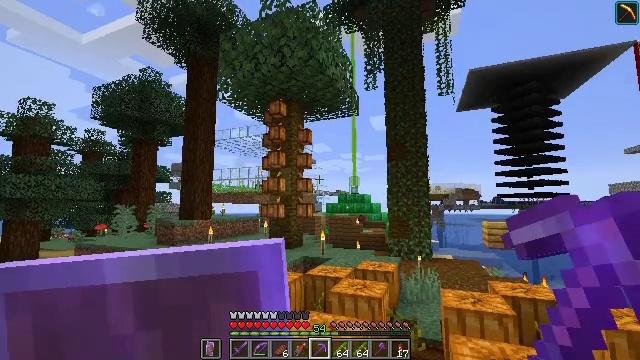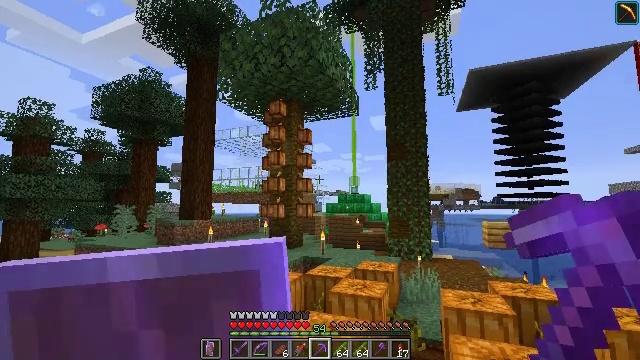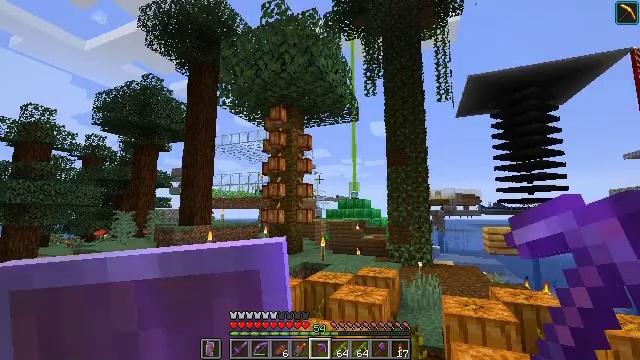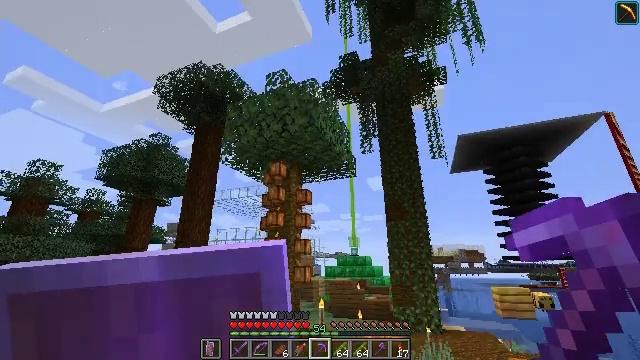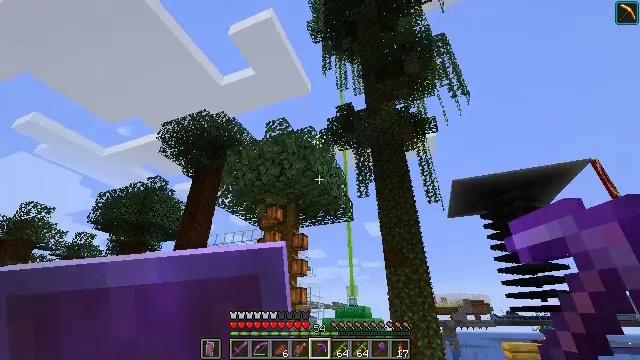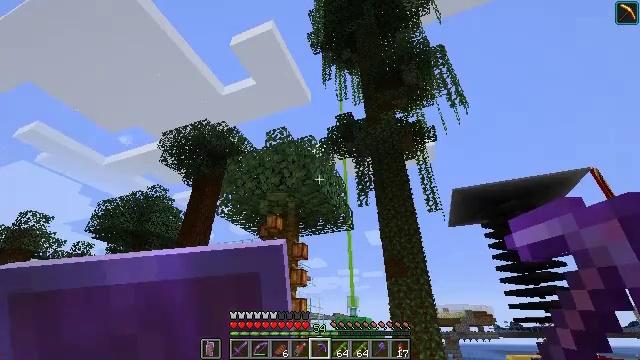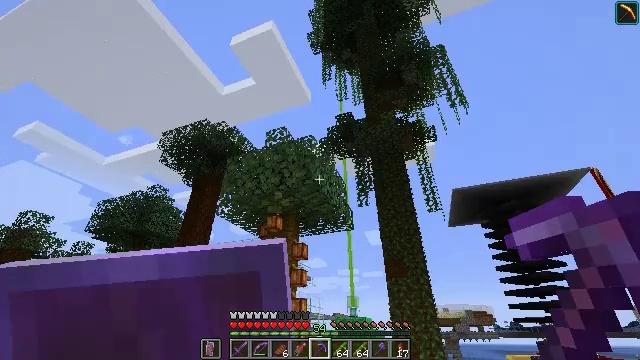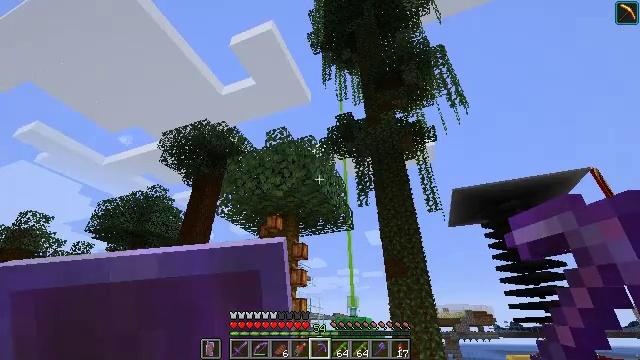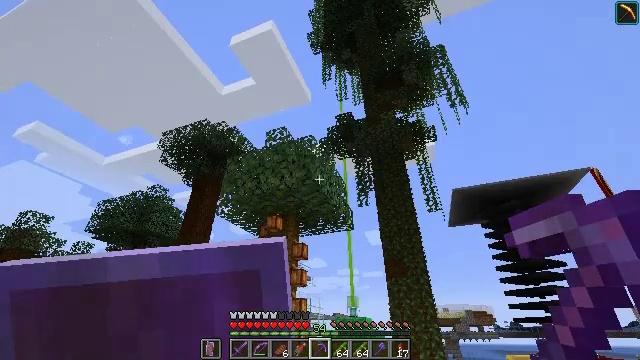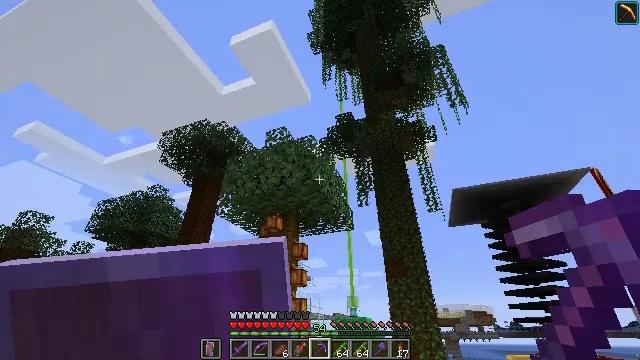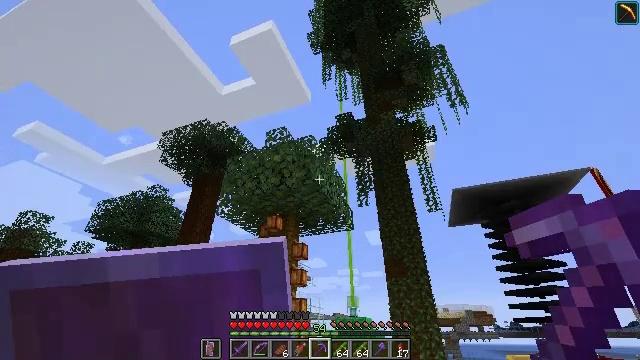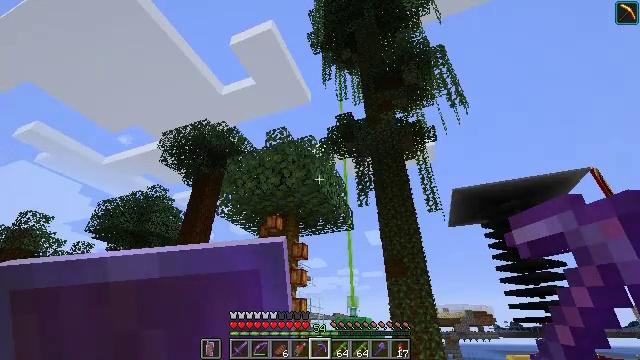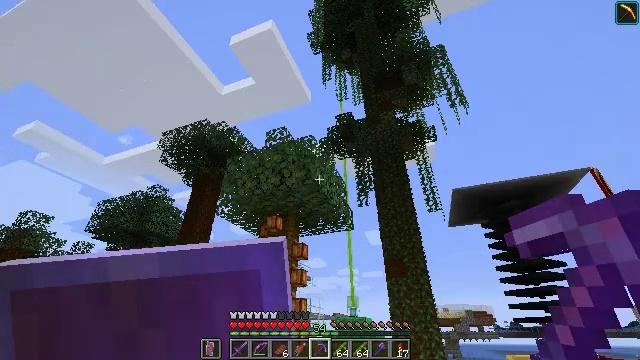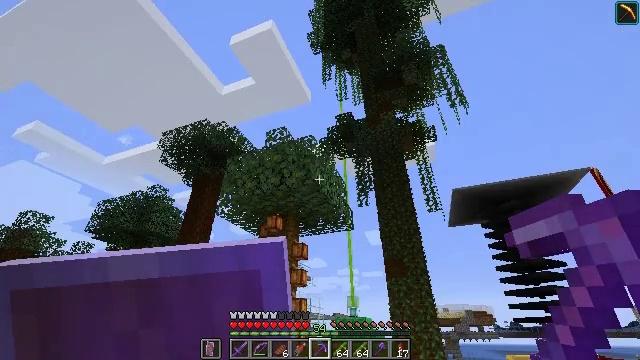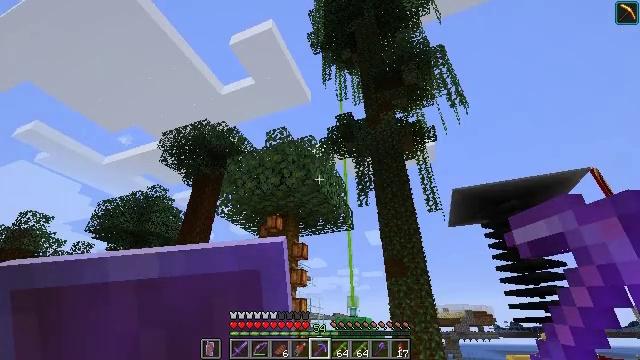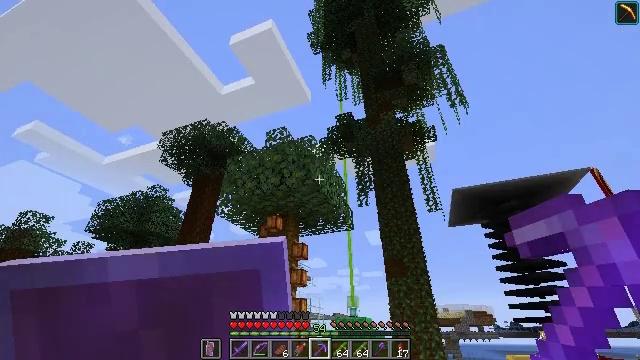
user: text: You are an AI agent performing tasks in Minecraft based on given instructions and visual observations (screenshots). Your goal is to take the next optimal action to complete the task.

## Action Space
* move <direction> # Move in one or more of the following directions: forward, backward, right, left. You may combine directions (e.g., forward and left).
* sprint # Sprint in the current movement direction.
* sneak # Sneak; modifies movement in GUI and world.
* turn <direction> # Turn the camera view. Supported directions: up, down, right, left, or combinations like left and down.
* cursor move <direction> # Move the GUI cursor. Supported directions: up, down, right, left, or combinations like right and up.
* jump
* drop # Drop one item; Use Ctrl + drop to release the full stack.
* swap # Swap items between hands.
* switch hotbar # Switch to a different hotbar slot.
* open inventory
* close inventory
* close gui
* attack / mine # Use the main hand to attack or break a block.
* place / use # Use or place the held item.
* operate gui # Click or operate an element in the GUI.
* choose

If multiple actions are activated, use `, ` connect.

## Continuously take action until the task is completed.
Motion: motion action
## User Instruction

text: Break the spruce log from the tree.
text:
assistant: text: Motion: no_op
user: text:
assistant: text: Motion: turn up
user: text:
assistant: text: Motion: turn up
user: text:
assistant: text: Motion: turn up
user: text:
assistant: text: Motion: turn up
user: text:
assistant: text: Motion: no_op
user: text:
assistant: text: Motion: no_op
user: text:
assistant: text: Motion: no_op
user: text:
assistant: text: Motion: no_op
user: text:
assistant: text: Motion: no_op
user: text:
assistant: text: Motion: no_op
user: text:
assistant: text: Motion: no_op
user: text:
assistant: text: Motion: no_op
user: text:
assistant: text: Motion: no_op
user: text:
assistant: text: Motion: no_op
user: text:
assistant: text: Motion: no_op
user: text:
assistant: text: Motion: turn left and down
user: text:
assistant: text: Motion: turn left and down
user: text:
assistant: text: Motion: turn left and down
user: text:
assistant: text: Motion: turn left and down
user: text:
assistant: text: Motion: turn left and down
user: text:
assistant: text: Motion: turn left and down
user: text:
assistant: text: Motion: turn left
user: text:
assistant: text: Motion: turn left and up
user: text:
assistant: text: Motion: turn left and up
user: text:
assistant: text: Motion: turn left
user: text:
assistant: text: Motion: turn left
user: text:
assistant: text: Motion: turn left
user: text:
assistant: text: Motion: turn left and down
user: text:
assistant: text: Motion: turn left and down